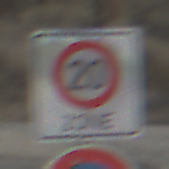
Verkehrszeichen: BeginnZone20
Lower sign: AbsolutesHalteverbot
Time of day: SunriseSunset
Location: Outdoor (RoadRail)
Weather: PartlyCloudy
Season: NotSpecified
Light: Natural